Field crop: tomato
Growth stage: 1
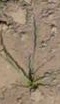
Species: cyperus